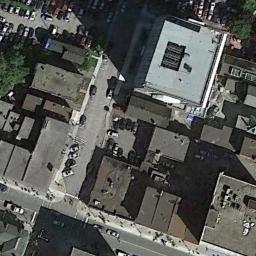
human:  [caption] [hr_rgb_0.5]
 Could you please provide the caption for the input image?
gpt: The commercial area is near a parking lot .

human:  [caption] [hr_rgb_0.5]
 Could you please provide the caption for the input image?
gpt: A commercial area has a white building and some other buildings and a crossroads is in the commercial area .

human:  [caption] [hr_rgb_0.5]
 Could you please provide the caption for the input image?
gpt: There aren't many cars on the road next to the building .

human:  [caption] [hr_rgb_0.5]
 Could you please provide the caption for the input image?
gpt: There are some brown buildings at the corner on a commercial area .

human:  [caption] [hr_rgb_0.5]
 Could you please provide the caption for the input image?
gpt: In a business district there are several tall buildings of different shapes and several roads with many cars  There are many cars in the open space beside the road .